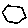
Label: hexagon